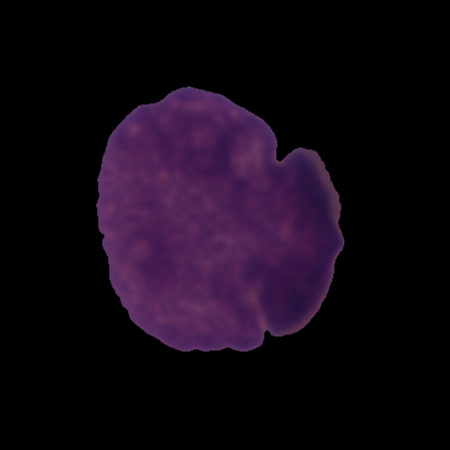
Label: cancer